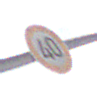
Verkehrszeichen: Geschwindigkeit40
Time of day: MorningAfternoon
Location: Outdoor (Nature)
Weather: PartlyCloudy
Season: Winter
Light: Natural